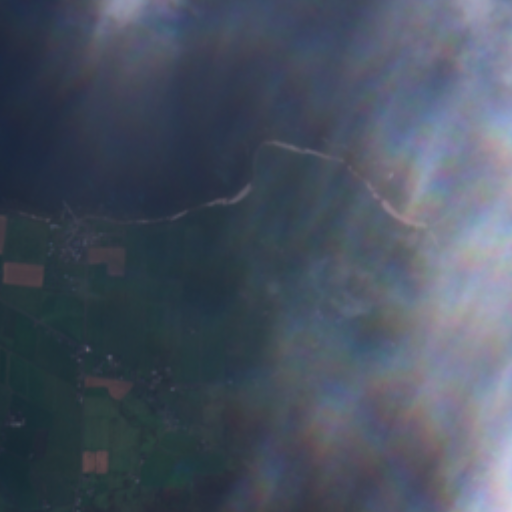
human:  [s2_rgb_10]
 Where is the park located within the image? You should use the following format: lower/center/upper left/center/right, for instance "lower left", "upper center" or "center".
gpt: The park is located in the lower center of the image.
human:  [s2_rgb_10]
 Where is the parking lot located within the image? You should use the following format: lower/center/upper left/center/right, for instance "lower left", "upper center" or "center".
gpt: The parking lot is located in the lower left of the image.
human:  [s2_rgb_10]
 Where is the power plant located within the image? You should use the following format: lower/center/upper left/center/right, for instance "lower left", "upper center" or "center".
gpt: There is no power plant in the image.